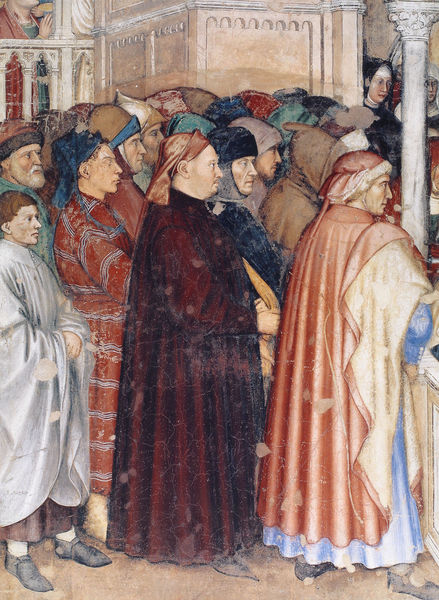
Titel: Cappella di S. Giorgio: Leben Jesu, Marienkrönung, Legende der hll. Georg, Katharina und Lucia
Künstler: Altichiero
Standort: Padua, Capella di S. Giorgio (EU - I - Venetien)
Schlagwörter: blau, gemälde, gruppe, hand, umhang, weiß, fenster, frau, hut, hüte, männer, orange, raum, schwarz, straße, säule, säulen, zeichnung, haus, rot, leute, malerei, versammlung, bart, gesichter, architektur, gesicht, kirche, gewand, gewänder, renaissance, balkon, kopfbedeckung, schuhe, mauer, papst, kopftuch, seitenansicht, robe, junge, warten, zusehen, gefäß, antike, fuss, nonne, helm, menschenmenge, brokat, anschauen, rom, sonntag, kapitell, tracht, mittelalter, kopftücher, mönch, predigt, mönche, fresko, turban, weise, rafael, purpur, roben, kapuze, zuhören, nonnen, architekturelement, philosophen